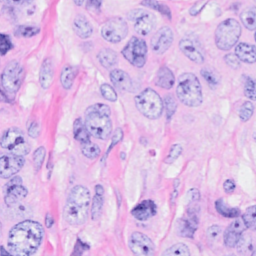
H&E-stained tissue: Breast